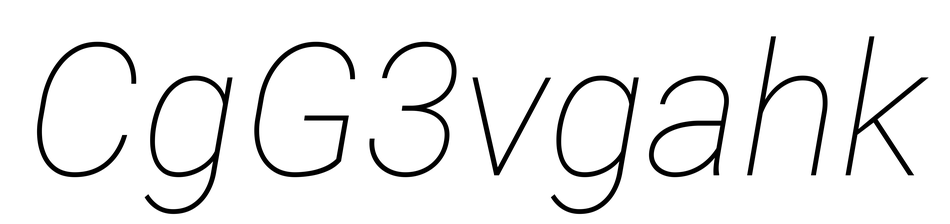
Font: Roboto-Italic_Thin_Italic